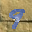
Label: 9